Question: I'm a python dev, I'm handling an SQL database through sqlite3 and I need to perform a certain SQL query to delete data.
I have tables which contain datetime objects as keys.
I want to keep only one row per hour (the last record for that specific time) and delete the rest.
I also need this to only happen on data older than 1 week.
Here's my attempt:
'''
import sqlite3
c= db.cursor()
c.execute('''DELETE FROM TICKER_AAPL WHERE time < 2022-07-11 AND time NOT IN
( SELECT * FROM
(SELECT min(time) FROM TICKER_AAPL GROUP BY hour(time)) AS temp_tab);''')
'''
Here's a screenshot of the table itself:

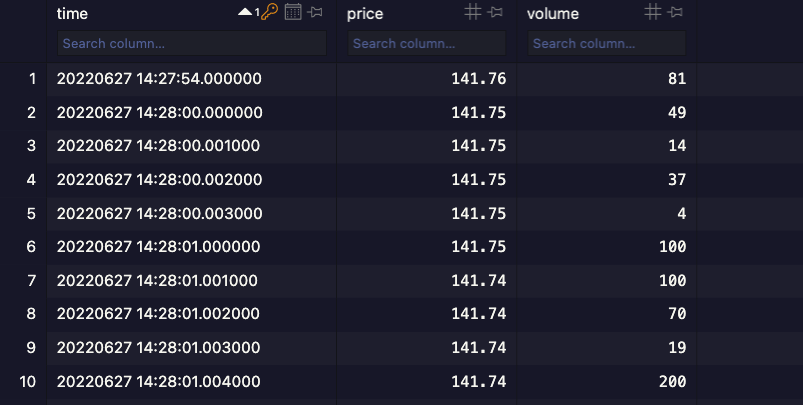
Answer: First change the format of your dates from 'yyyyMMdd ...' to 'yyyy-MM-dd ...', because this is the only valid text date format for SQLite.
Then use the function strftime() in your query to get the hour of each value in the column 'time':
'''
DELETE FROM TICKER_AAPL
WHERE time < date(CURRENT_DATE, '-7 day')
AND time NOT IN (SELECT MAX(time) FROM TICKER_AAPL GROUP BY strftime('%Y-%m-%d %H', time));
'''